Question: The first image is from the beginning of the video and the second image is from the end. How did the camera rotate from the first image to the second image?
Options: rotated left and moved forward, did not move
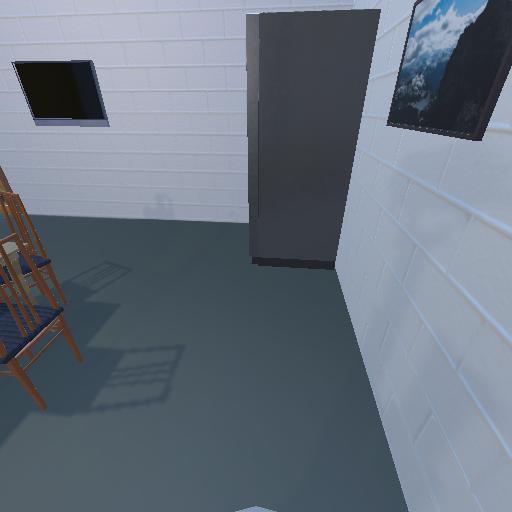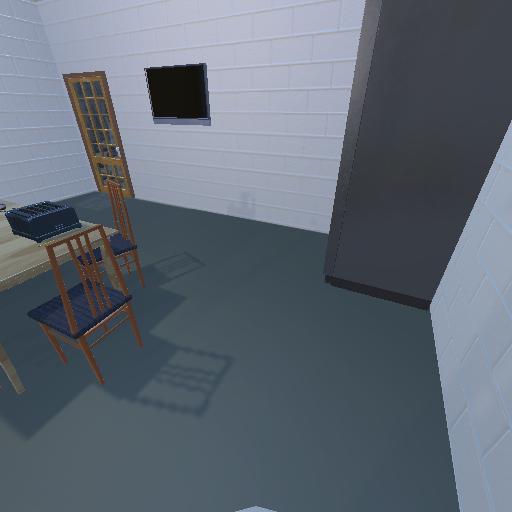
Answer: rotated left and moved forward